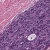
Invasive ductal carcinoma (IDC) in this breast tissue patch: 0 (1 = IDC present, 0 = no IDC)